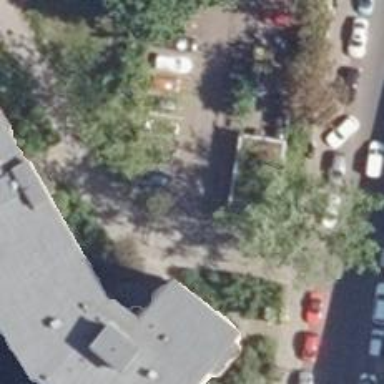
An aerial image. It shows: Parking aisle designated as service road.